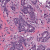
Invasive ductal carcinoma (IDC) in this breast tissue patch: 1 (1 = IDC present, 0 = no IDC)